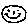
Label: smiley face